Question: I have installed and configured 'django-postman' based on <URL>:
in 'urls.py' in root of my project:
'''
(r'^messages/', include('postman.urls')),
'''
in settings.py:
'''
INSTALLED_APPS = (
'django.contrib.auth',
'django.contrib.contenttypes',
'django.contrib.sessions',
'django.contrib.sites',
'django.contrib.messages',
'django.contrib.staticfiles',
'grappelli',
'filebrowser',
'django.contrib.admin',
'south',
'postman',
'MeetingManagerHub',
'PersonHub',
'TaskManagerHub',
'AgencyHub',
'DrHub',
'CompanyHub',
'AdvHub',
'CarHub',
'django.contrib.comments',
'easy_maps',
'MagazineHub',
'captcha',
'pagination'
)
'''
so I enter the address: 'http://127.0.0.1:8081/messages/inbox/'
but when I click on links none of them works!I just see this page!

:
I created an man_base.html file with this content:
'''
<html>
<head>
<title>{% block title %}{% endblock %}</title>
{% block extrahead %}{% endblock %}
</head>
<body>
{% block postman_menu %}{% endblock %}
{% block content %}{% endblock %}
</body>
</html>
'''
and added this line to the start of 'base.html' file:
'''
{% extends "postman/main_base.html" %}
'''
and It worked!
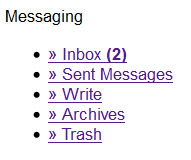
Answer: Did you add the expected 'base.html' to your 'TEMPLATE_DIRS' root?
> The postman/base.html template extends a base.html site template, in
which some blocks are expected: title: in , at
least for a part of the entire title string extrahead: in
, to put some and elements content: in
, to put the page contents postman_menu: in ,
to put a navigation menu
Also not the rant on media files on the <URL>